Field crop: maize
Growth stage: 1
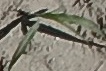
Species: sorghum